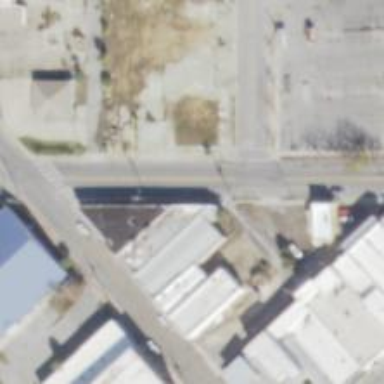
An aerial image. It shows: Alley classified as service road.